Question: I am quite new to asp net core and am trying to implement a select list while passing values from view to controller. All else is working fine only problem I am facing is only the ID is being passed to controller and not the text/name.
Can someone tell me where I am going wrong? Below is my code.
### View Snippet
'''
<div class="form-group">
<label>Financial Year</label>
<select asp-for="FinancialYear" asp-items="ViewBag.FinancialYear" class="selectpicker" data-dropup-auto="false" data-size="5">
</select>
</div>
'''
### Model Snippet
'''
public class VMOM
{
public int FinancialYear { get; set; }
}
public class VMDropDown
{
public int ID { get; set; }
public string Text { get; set; }
}
'''
### Controller Snippet
'''
[HttpGet]
public IActionResult Create()
{
VMOM vmOM = new VMOM();
ViewBag.FinancialYear = new SelectList(GetFinancialYearList(), "ID", "Text", 0).ToList();
return View(vmOM);
}
[HttpPost]
public IActionResult Create(VMOM vmOM)
{
return View(vmOM);
}
private List<VMDropDown> GetFinancialYearList()
{
List<VMDropDown> vmDropdowns = new List<VMDropDown>
{
new VMDropDown() { ID = 1, Text = "2019" },
new VMDropDown() { ID = 2, Text = "2020" }
};
return vmDropdowns;
}
'''
A SS of the values received in action method; note that in Financial Year only the ID of the year is being diplayed and not the text value i.e, 2020

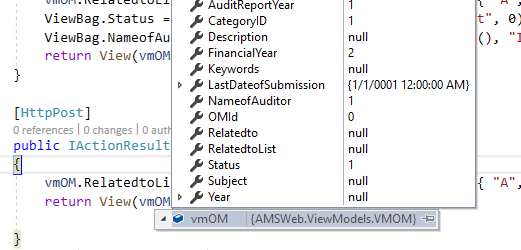
Answer: If you don't mind a little bit of javascript you can easily achieve what you want.
We add a hidden input field where its value is updated on the 'select' change.
So when we submit the form, the hidden input's value will be submitted and binded with our model (See screenshot below).
Razor:
'''
<form asp-action="Post" method="post">
<select class="form-control" asp-items="@ViewBag.List" asp-for="@Model.Id" id="FYear">
</select>
<input type="hidden" id="FYearText" asp-for="@Model.Year" readonly="readonly" hidden/>
<button type="submit" class="btn btn-success">Submit</button>
</form>
'''
Model
'''
public class VMOM
{
public int Id { get; set; }
public string Year { get; set; }
}
'''
Controller:
'''
[HttpGet]
public IActionResult Index()
{
var data = new List<VMOM> {
new VMOM { Id = 1, Year = "2018" },
new VMOM { Id = 2, Year = "2019" },
new VMOM { Id = 3, Year = "2020" },
new VMOM { Id = 4, Year = "2077" }
};
ViewBag.List = new SelectList(data, "Id", "Year");
return View("Index", new VMOM());
}
'''
JS
'''
$(document).ready(function(){
$("#FYear").on("change", function(){
$("#FYearText").val($(this).find("option:selected").text());
});
});
'''
Result:
<URL>
P.S, I am using jQuery in this example for brevity.